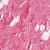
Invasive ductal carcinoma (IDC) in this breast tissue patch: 0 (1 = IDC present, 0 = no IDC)